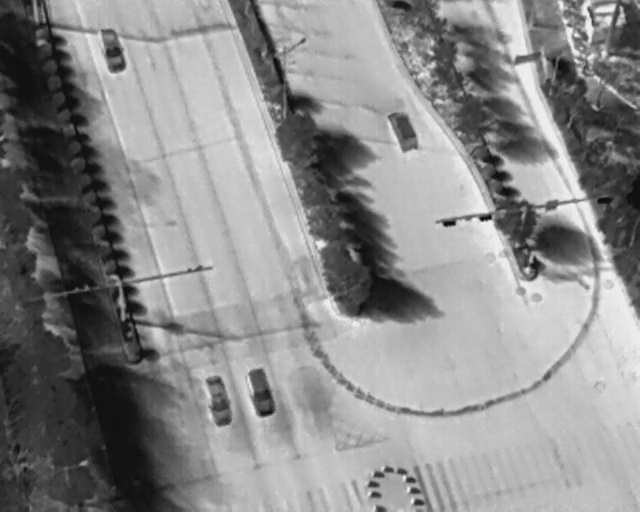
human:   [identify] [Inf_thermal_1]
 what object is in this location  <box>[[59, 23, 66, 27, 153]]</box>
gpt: <ref>1 medium car at the top</ref>